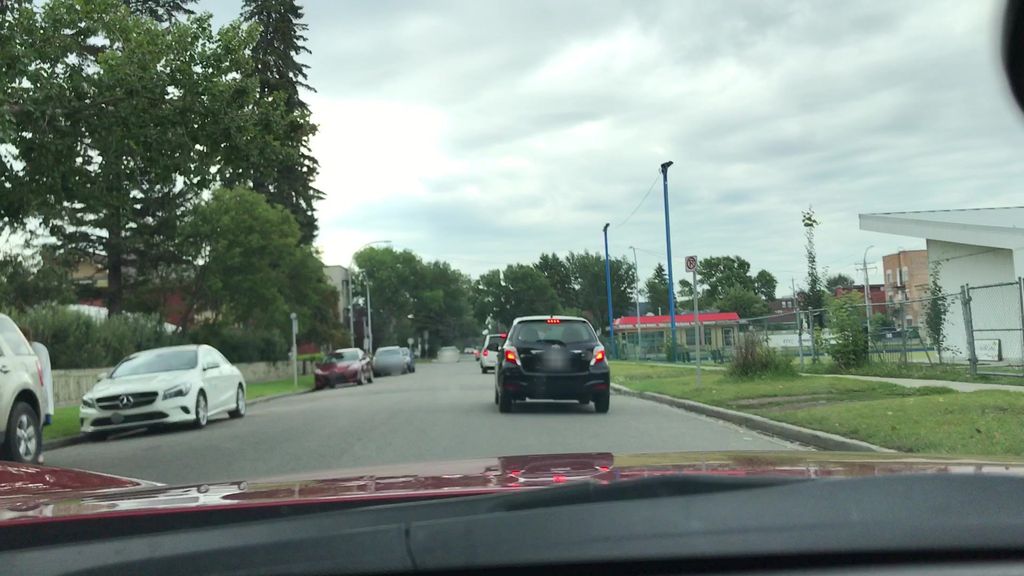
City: calgary